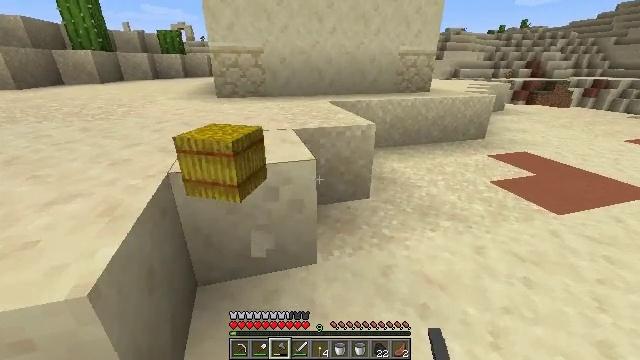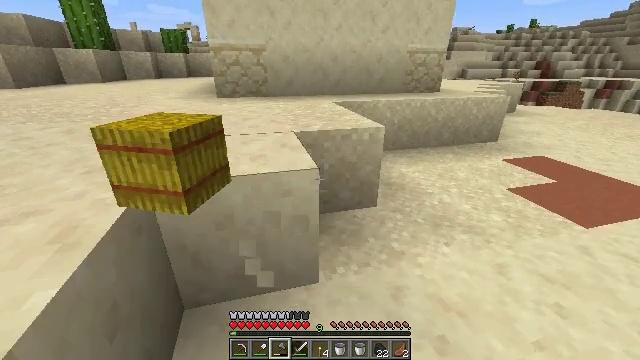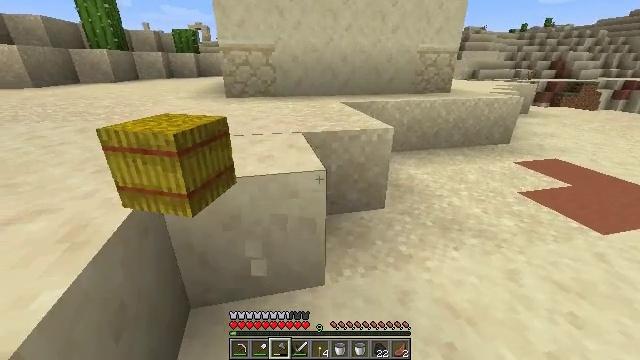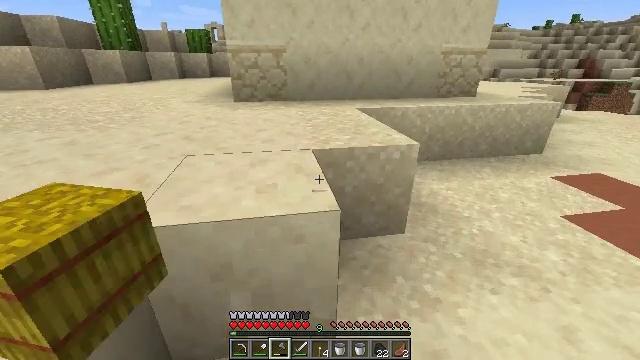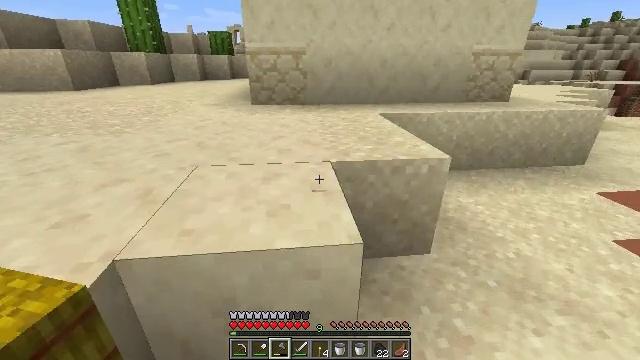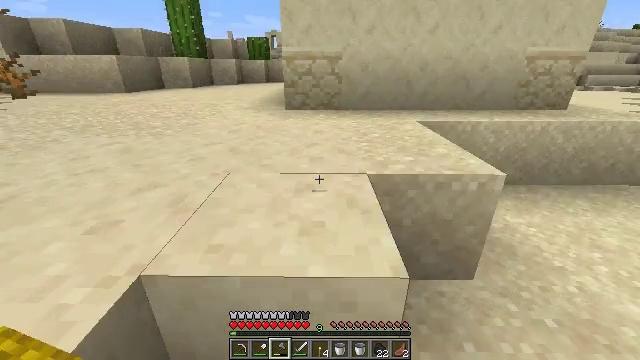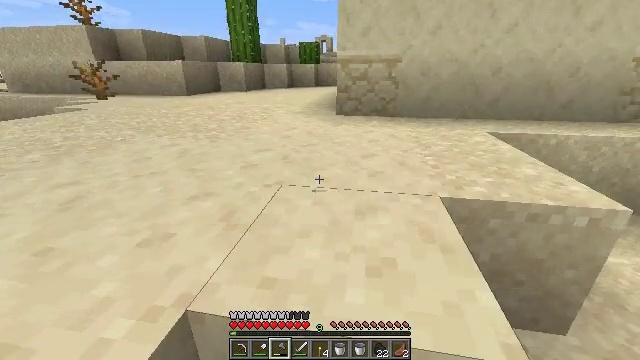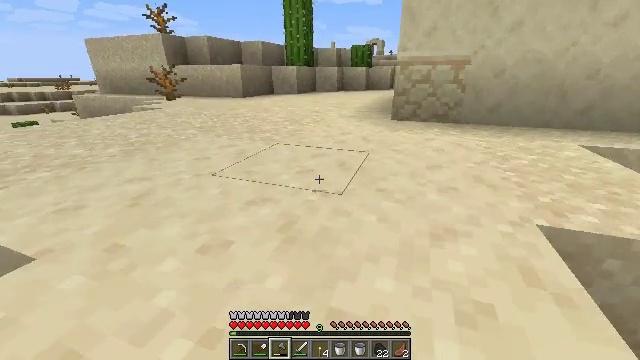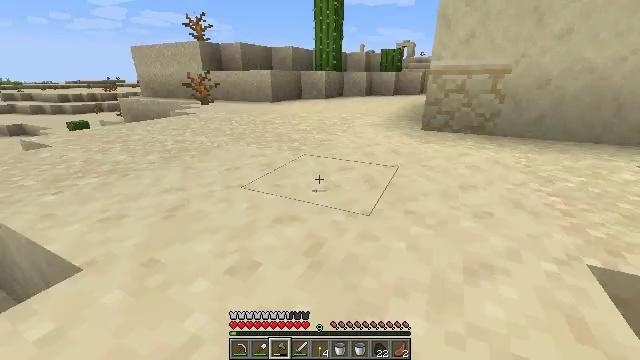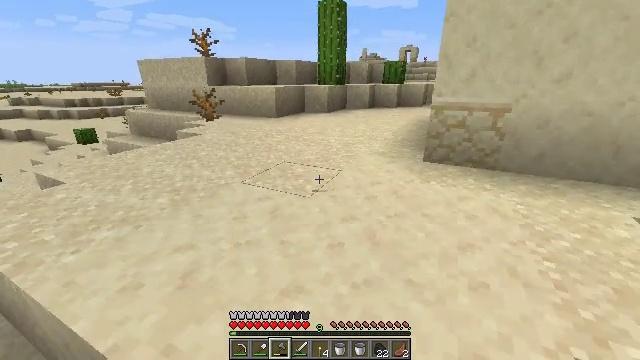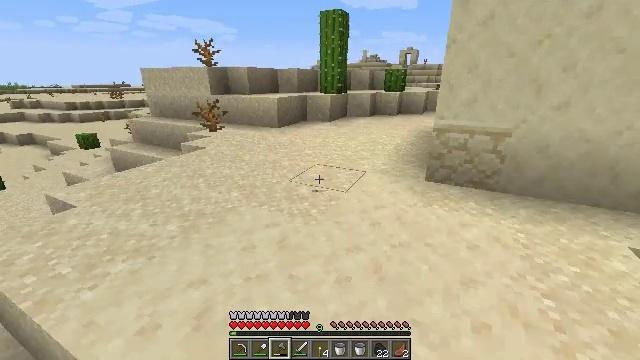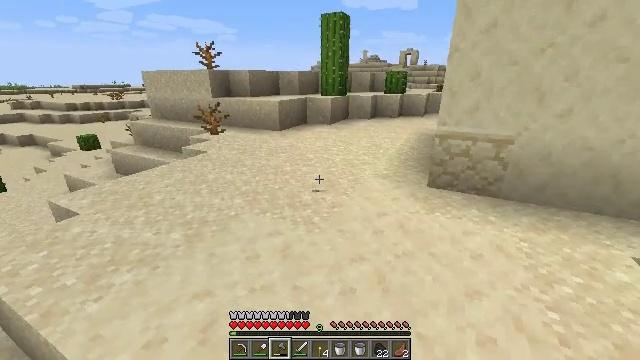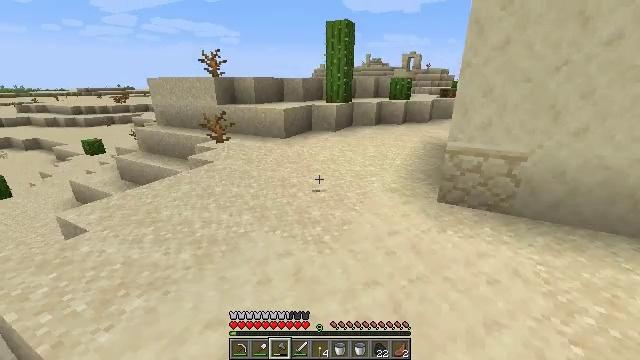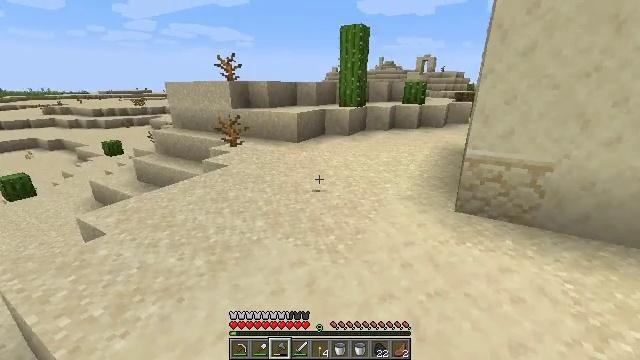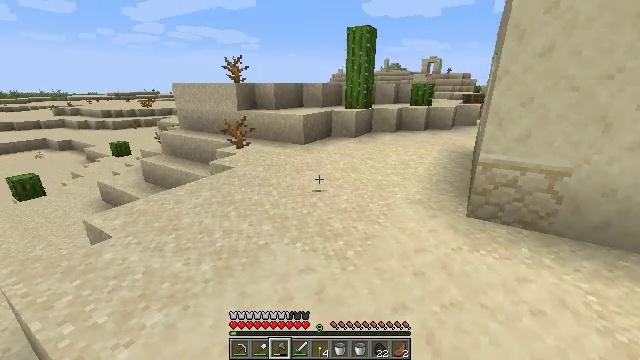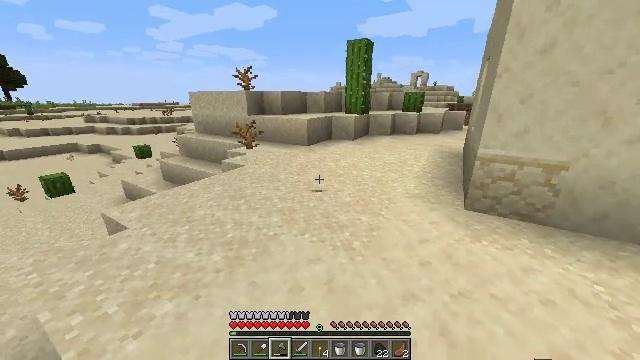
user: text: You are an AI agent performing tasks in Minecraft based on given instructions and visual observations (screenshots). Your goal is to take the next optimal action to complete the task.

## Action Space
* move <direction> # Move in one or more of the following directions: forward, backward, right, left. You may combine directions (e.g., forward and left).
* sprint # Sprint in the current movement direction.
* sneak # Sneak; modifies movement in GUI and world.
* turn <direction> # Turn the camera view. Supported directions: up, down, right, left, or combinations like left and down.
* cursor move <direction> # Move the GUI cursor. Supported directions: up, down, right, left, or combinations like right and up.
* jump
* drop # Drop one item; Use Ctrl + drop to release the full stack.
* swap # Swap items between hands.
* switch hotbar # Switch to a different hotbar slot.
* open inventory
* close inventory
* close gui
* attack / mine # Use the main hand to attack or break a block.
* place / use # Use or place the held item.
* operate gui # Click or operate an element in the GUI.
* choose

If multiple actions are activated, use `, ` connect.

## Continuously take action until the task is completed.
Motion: motion action
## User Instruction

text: Attack the hay block to get hay.
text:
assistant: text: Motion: move forward, turn left
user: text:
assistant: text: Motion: move forward, turn left
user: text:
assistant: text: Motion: move forward, turn left
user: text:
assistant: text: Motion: move forward, turn left
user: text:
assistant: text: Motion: move forward and move left, turn left
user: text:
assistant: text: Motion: move forward and move left, turn left
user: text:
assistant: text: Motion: move forward and move left, turn left
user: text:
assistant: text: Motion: move forward and move left, turn left, jump
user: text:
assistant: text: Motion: move forward and move left, jump
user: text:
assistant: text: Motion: move forward, jump
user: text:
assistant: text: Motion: move forward, jump
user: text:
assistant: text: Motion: move forward
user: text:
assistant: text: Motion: move forward, sprint, turn left
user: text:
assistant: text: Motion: move forward, sprint, turn left
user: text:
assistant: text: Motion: move forward, sprint
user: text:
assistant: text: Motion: move forward, sprint
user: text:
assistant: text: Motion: move forward, sprint
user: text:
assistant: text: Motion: move forward, sprint, turn right
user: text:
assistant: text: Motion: move forward, sprint, turn right, jump
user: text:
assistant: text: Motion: move forward, sprint, turn right, jump
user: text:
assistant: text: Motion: move forward, sprint, turn right, jump
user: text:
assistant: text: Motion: move forward, sprint, jump
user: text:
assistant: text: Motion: move forward, sprint, jump
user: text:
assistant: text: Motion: move forward, sprint, jump
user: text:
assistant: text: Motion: move forward, sprint, jump
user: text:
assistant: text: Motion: move forward, sprint
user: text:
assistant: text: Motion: move forward, sprint
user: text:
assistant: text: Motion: move forward, sprint, turn right
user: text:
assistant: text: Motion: move forward, sprint, turn right
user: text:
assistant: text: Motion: move forward, sprint, turn right